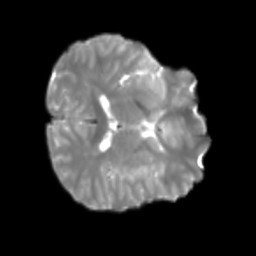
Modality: T2w
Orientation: axial
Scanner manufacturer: siemens
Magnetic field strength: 3 T
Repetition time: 4 s
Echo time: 0.0594 s